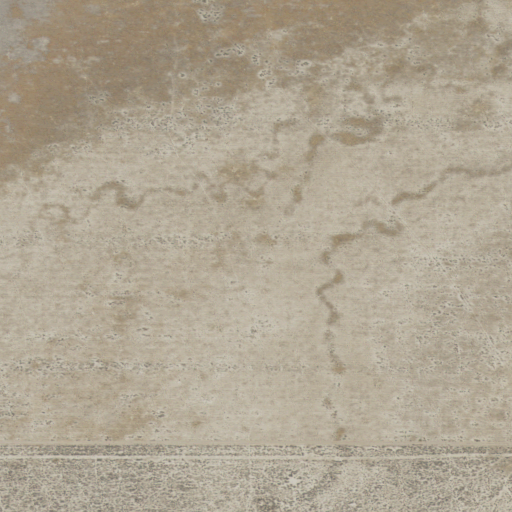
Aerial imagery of plain(s) in Oregon named Burnt Flat containing grassland and shrub